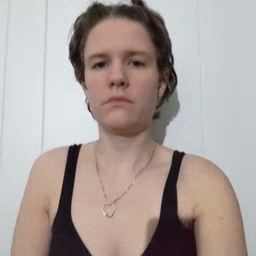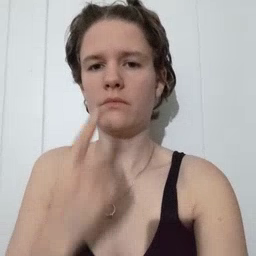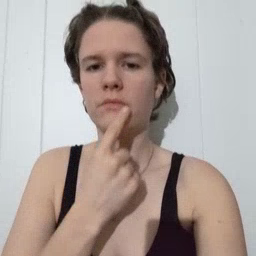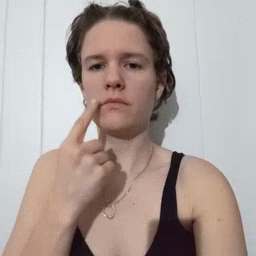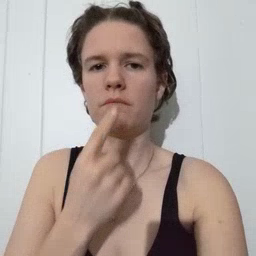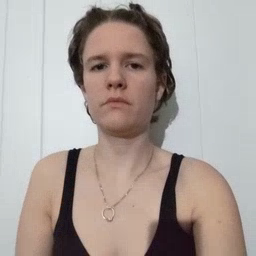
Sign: lips